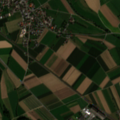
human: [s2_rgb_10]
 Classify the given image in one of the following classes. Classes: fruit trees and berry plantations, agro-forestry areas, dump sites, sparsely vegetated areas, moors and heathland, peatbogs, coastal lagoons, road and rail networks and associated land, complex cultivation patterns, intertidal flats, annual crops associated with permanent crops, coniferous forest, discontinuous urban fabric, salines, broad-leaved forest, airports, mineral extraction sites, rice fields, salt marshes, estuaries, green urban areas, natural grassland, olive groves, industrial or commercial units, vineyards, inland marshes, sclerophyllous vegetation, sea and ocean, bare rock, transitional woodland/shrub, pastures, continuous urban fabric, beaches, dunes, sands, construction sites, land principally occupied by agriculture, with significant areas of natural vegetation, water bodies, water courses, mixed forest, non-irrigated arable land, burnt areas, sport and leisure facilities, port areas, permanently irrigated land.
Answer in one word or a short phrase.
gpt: discontinuous urban fabric, non-irrigated arable land, mixed forest